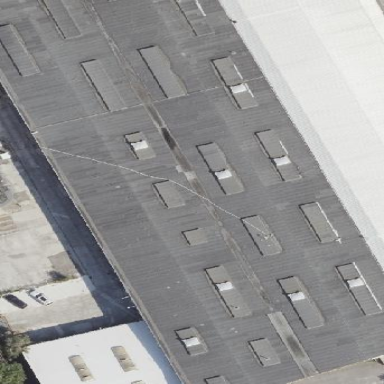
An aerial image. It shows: Industrial building.